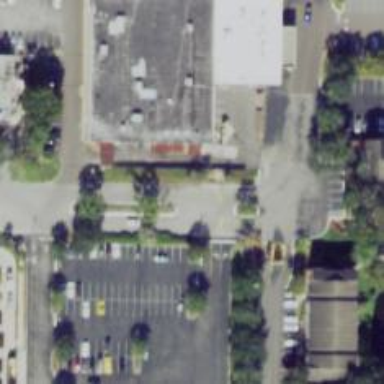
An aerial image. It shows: Supermarket building.